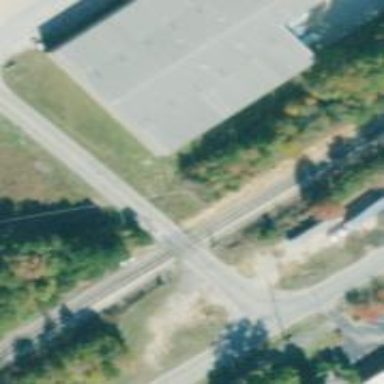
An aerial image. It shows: Level crossing with lights at railway intersection.